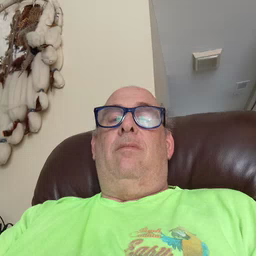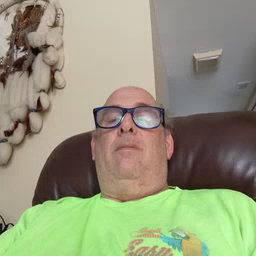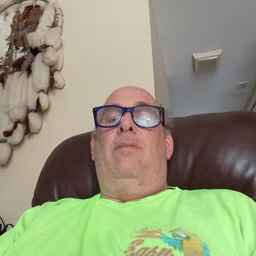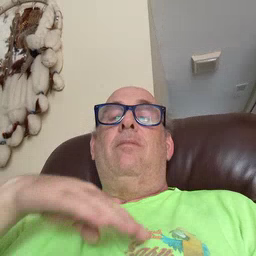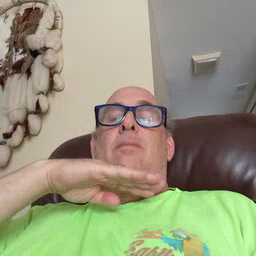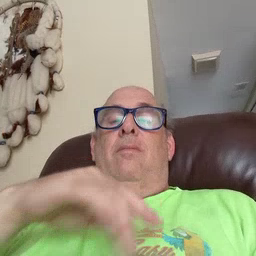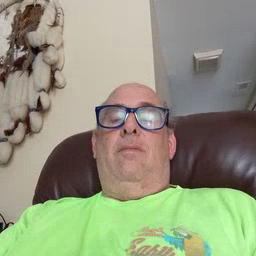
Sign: pig